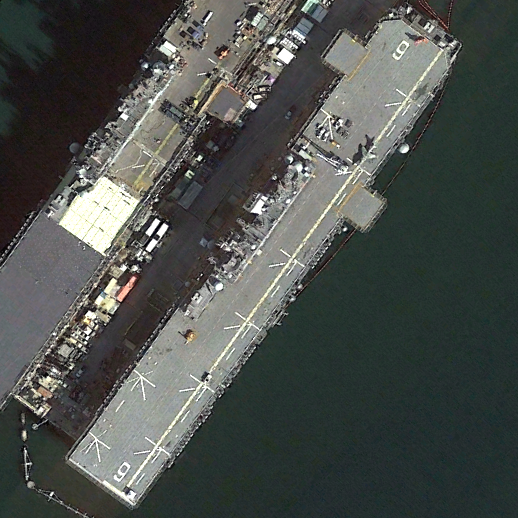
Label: assault